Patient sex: M
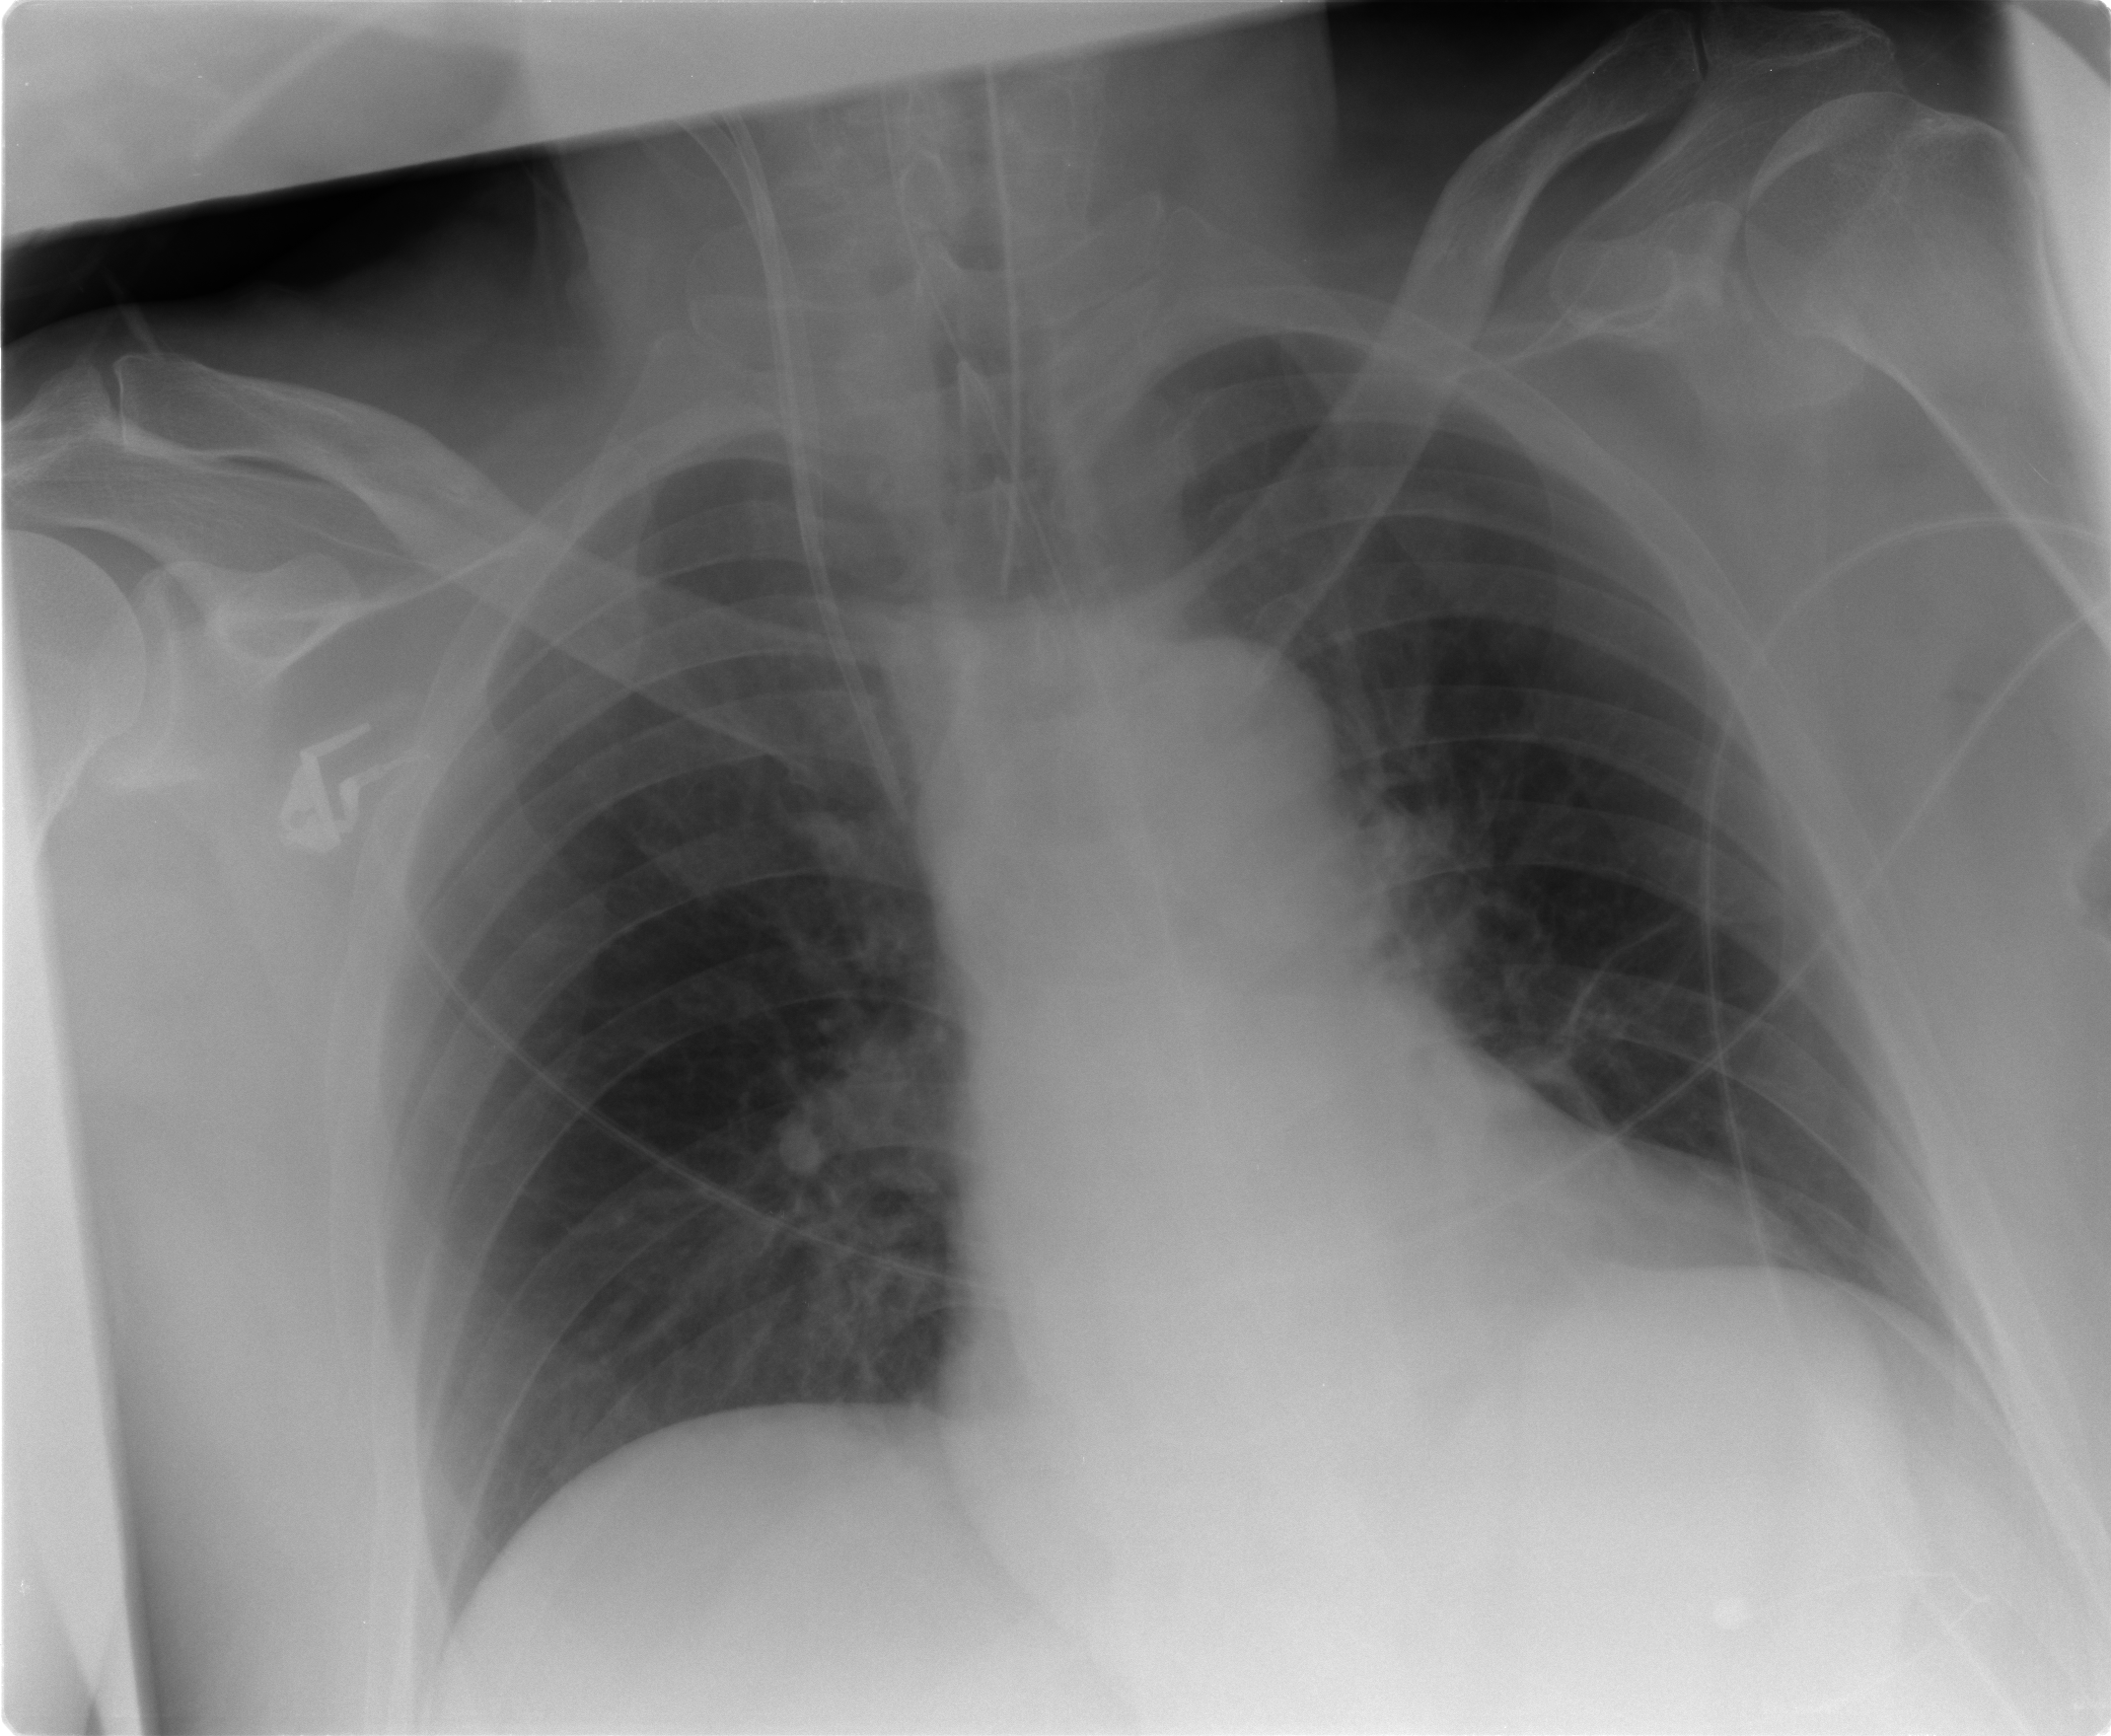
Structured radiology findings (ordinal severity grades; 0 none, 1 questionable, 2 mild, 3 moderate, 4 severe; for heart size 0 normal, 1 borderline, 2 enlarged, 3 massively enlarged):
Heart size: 2
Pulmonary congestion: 0
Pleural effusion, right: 0
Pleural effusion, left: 0
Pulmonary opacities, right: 0
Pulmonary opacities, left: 0
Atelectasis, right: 1
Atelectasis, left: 1